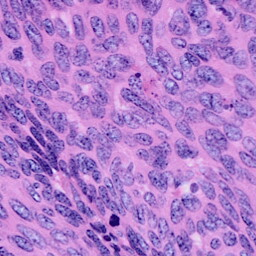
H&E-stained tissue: Cervix